Current action and preconditions to check: trajectory_clear

Your task: For each precondition in the list above, predict whether it will hold at this action.

Consider the current scene as observed from the mobile robot's camera, and analyze the predicted future states of all dynamic agents (e.g., people, animals, vehicles, or any moving entities) within the NEXT SECOND.

IMPORTANT: Only answer "very likely" if you are absolutely certain—based on strong, clear evidence—that a dynamic agent will violate the precondition in the predicted future state. Do NOT answer "very likely" for unlikely, ambiguous, or low-probability risks.

Ask yourself for each precondition: Is there a high probability, with clear and convincing evidence, that the predicted future states of any dynamic agent will interfere with the predicted future state of the currently executing action within the NEXT SECOND, causing that precondition to fail?

Assess the risk level based on these predictions. Use "likely" or "very likely" if motions create a clear risk of interference.

Use "neutral" or "improbable" if agents are nearby but their predicted paths are clearly diverging or non-conflicting.

Failure Risk Categories: "very improbable", "improbable", "neutral", "likely", "very likely"

Answer Format: Output ONLY the probability_of_failure value from these categories: "very improbable", "improbable", "neutral", "likely", "very likely"

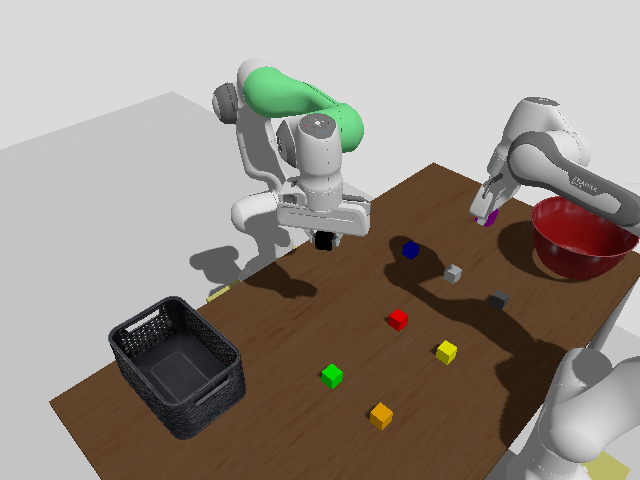

Answer: very improbable